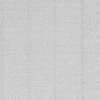
Atmospheric dust classification: dusty